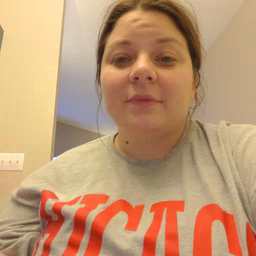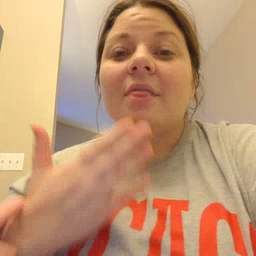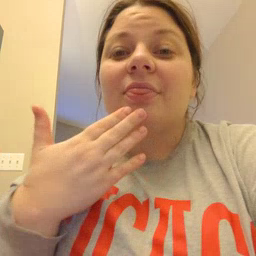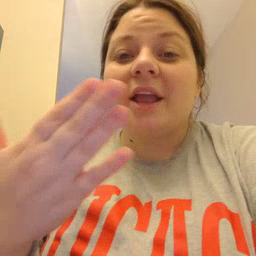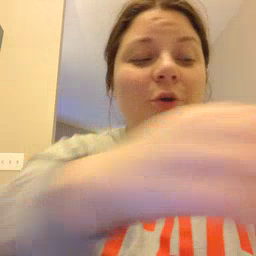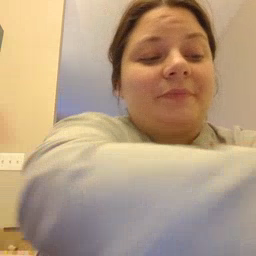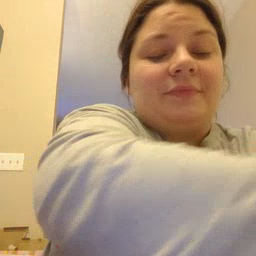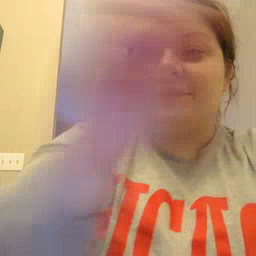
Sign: thankyou